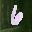
Label: 6